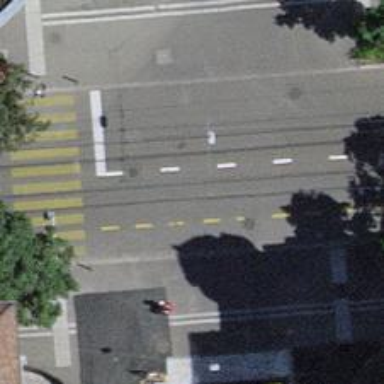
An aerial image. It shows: Tram level crossing on the railway.